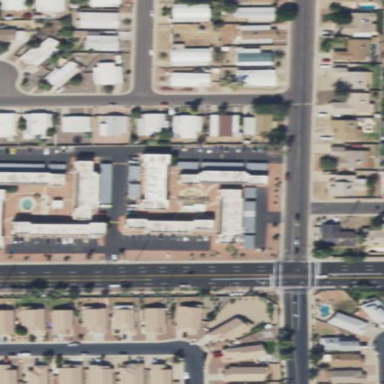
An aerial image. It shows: Residential area with apartments.